Question: All existing tables are with prefix
When I create a new table, it creates as instead of .
The screenshot is Security > Properties of my login.
Could you please show me step by step (I am not familiar with SQL securites) how to solve this problem?
Thanks in advance!

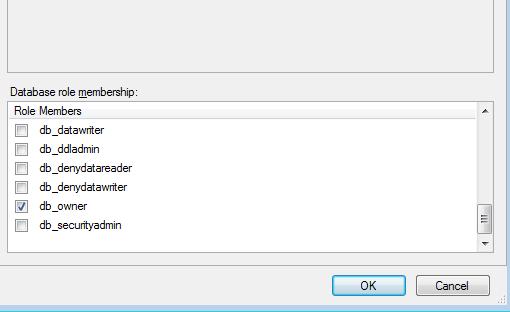
Answer: That means your default schema is your username (assuming that you mean 'login' is actually a username like 'win' and not 'login'). If you're using the UI table designers it will select that schema for you. You can try using:
'''
CREATE TABLE dbo.TableName (
-- some columns
);
'''
But you may not have access to the 'dbo' schema.